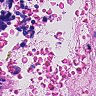
Metastatic tissue present: no